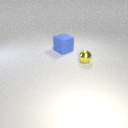
large blue rubber cube behind small yellow metal sphere